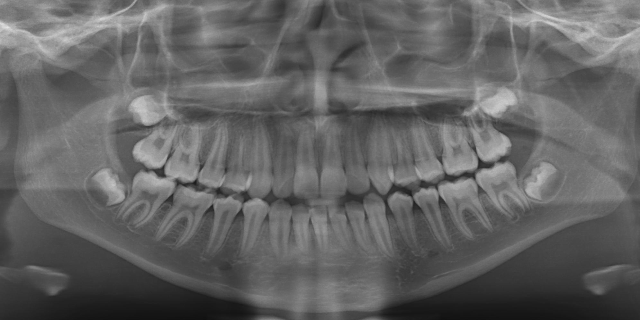
adult